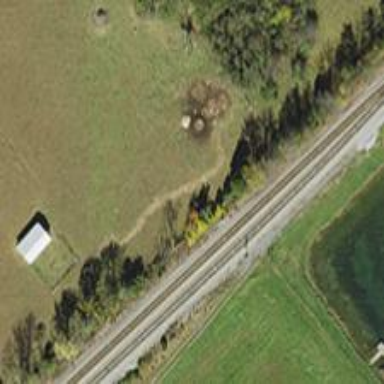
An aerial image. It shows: Railway siding for service.